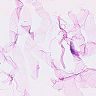
Metastatic tissue present: no